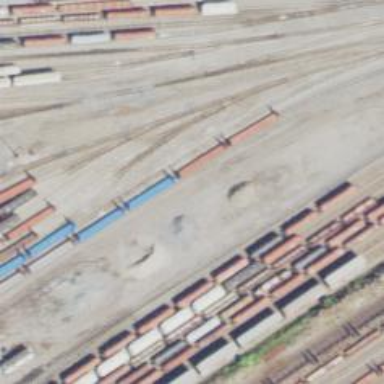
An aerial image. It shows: Railway yard.